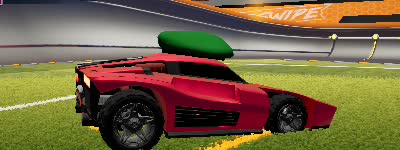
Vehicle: breakout